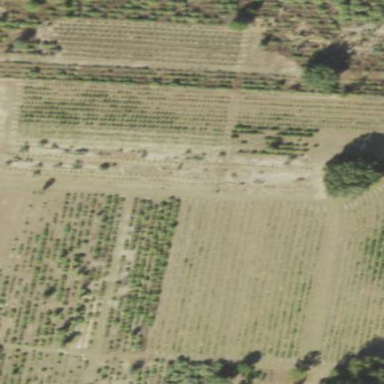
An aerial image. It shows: Plant nursery with trees.